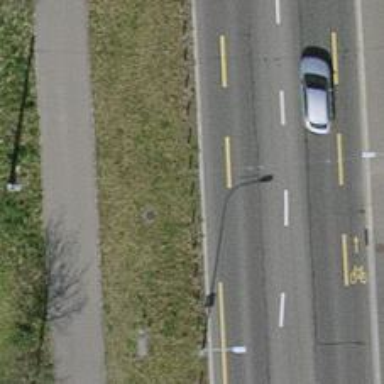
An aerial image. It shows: Bollard barrier.